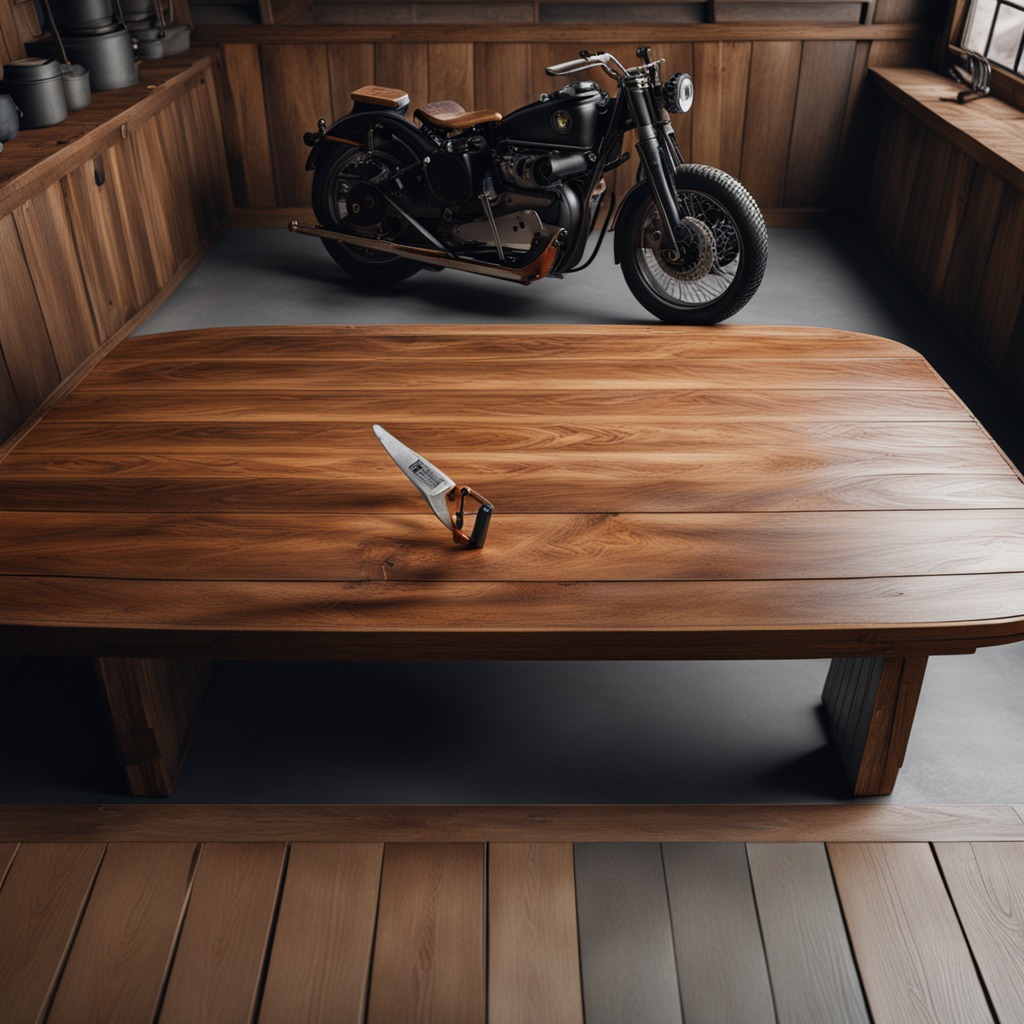
A handheld metal saw is lying on an oil-spilled wooden table in a vintage motorcycle garage.